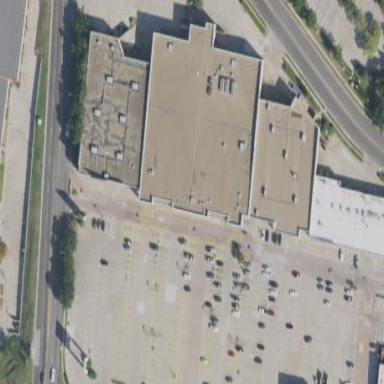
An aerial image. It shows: Retail building housing supermarket.